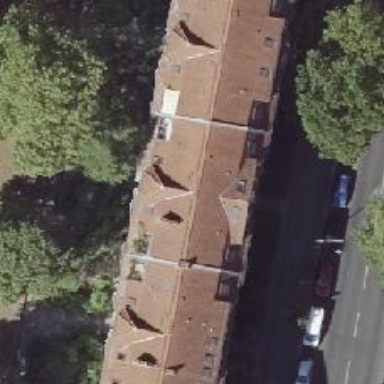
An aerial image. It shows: Hipped-roof building with apartments.